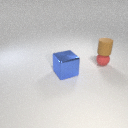
small brown rubber cylinder above small red rubber sphere